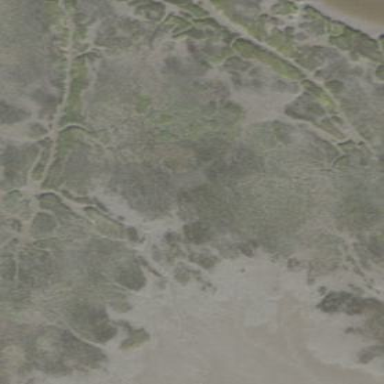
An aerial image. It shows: Saltmarsh wetland.